The image is a continuous-wavelet scalogram (time versus scale) of a rotating-machine vibration signal. What is the most likely rotor condition (normal, misalignment, unbalance, looseness)?
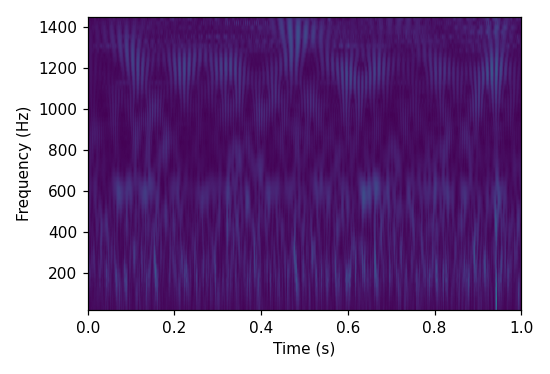
Answer: misalignment